Field crop: tomato
Growth stage: 1
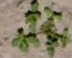
Species: portulaca